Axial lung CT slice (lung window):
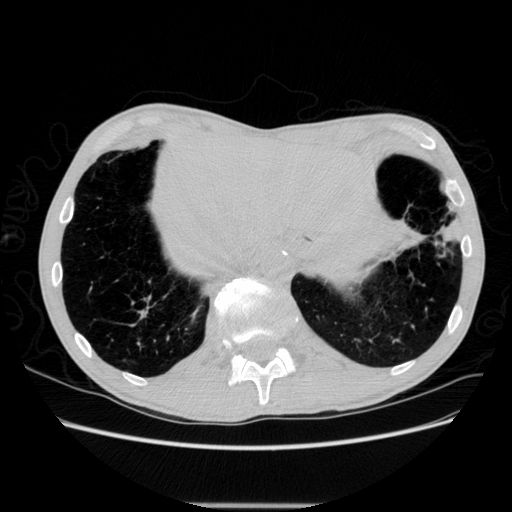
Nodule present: yes
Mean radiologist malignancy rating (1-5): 4